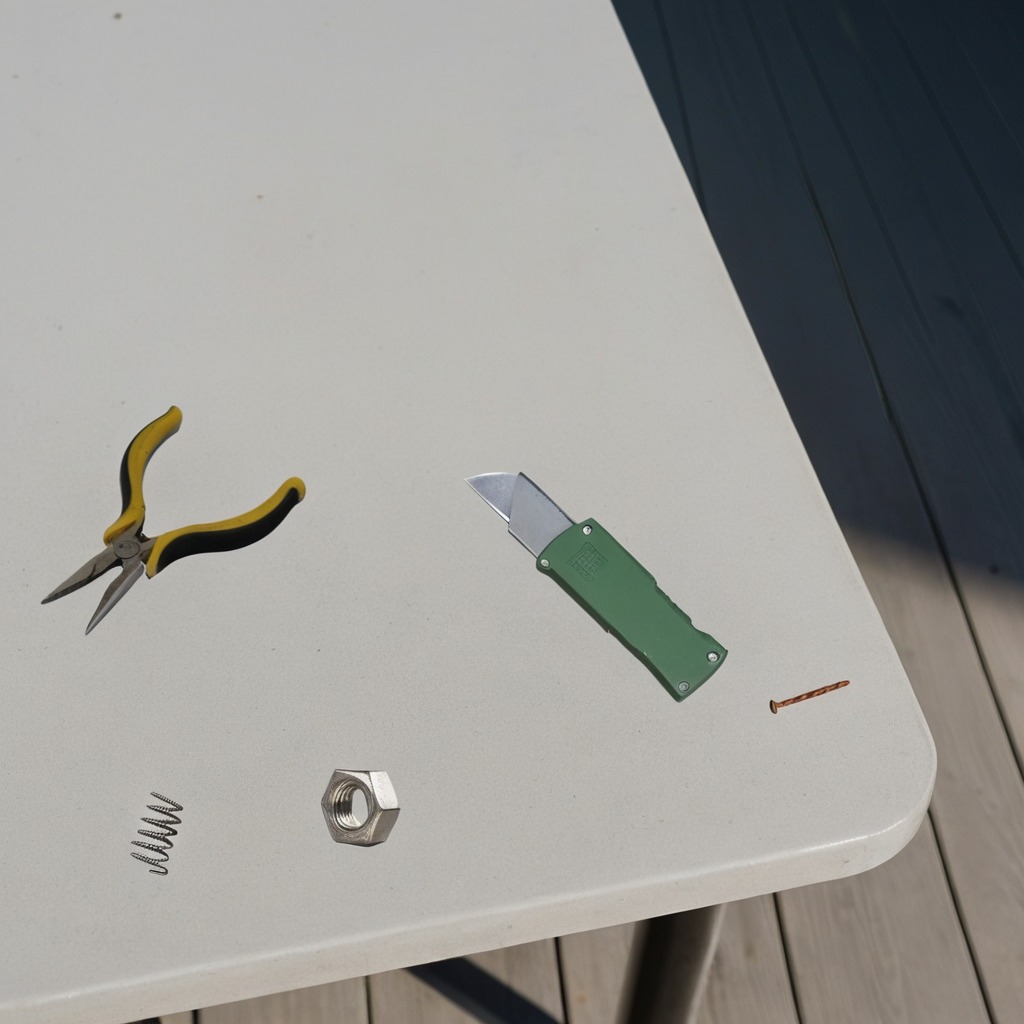
A utility knife, an iron nail, a pair of pliers, a coiled metal spring, and a metal nut are lying on the table.